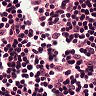
Metastatic tissue present: no